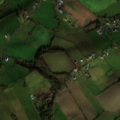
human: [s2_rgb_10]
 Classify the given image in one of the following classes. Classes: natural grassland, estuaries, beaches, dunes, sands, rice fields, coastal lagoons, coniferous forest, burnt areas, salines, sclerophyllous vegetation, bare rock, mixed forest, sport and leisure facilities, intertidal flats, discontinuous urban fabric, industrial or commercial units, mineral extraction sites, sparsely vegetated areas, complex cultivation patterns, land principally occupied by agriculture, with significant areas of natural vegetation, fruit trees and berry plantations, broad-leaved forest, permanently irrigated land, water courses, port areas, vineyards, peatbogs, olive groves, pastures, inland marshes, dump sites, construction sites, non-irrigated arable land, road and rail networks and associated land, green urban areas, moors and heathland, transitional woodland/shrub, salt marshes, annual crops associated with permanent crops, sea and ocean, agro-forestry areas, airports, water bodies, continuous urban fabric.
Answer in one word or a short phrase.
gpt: non-irrigated arable land, pastures